Field crop: maize
Growth stage: 2
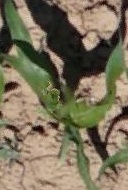
Species: maize